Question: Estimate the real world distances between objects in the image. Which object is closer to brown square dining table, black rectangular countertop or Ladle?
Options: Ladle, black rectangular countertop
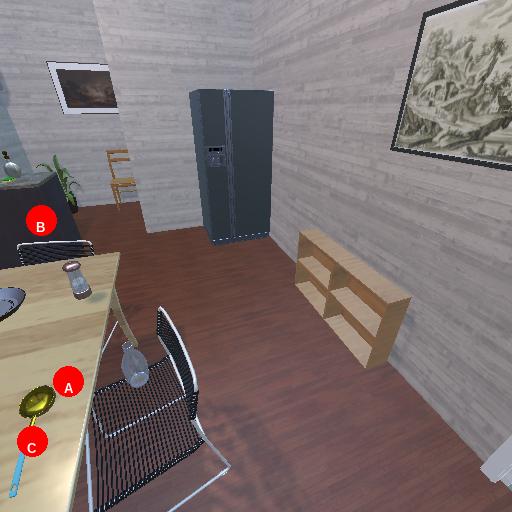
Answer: Ladle